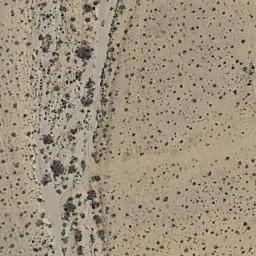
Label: chaparral